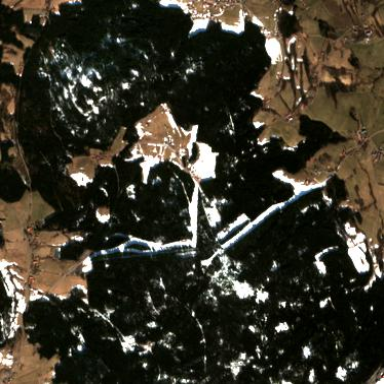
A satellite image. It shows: Downhill ski piste for skiing.